Question: I am trying to expand three divs with fixed heights outside of a parent div that spans full-width. But I want them to expand outside the parent's height, not width.
Similar to the picture below:

What would be the best way to do this?
Here is the basic HTML for it.
'''
<div class="background">
<div class="container">
<div class="one">1</div>
<div class="two">2</div>
<div class="three">3</div>
</div>
</div>
'''
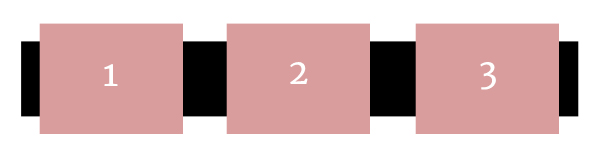
Answer: Here is one approach.
Apply 'transform: scaleY(1.2)' to the '.container' element, and displace the scaling by adding 'transform: scaleY(0.8)' to the children elements.
<URL>
'''
.background {
background: #000;
height: 100px;
margin: 1em 0;
}
.container {
transform: scaleY(1.2);
height: inherit;
}
.container > div {
width: 28%;
height: 100%;
background: #f88;
margin: 0 2.<PHONE>%;
float: left;
text-align: center;
font-size: 4em;
line-height: 100px;
color: #fff;
}
.container > div > .inner {
transform: scaleY(0.8);
}
'''
'''
<div class="background">
<div class="container">
<div class="one">
<div class="inner">1</div>
</div>
<div class="two">
<div class="inner">2</div>
</div>
<div class="three">
<div class="inner">3</div>
</div>
</div>
</div>
'''